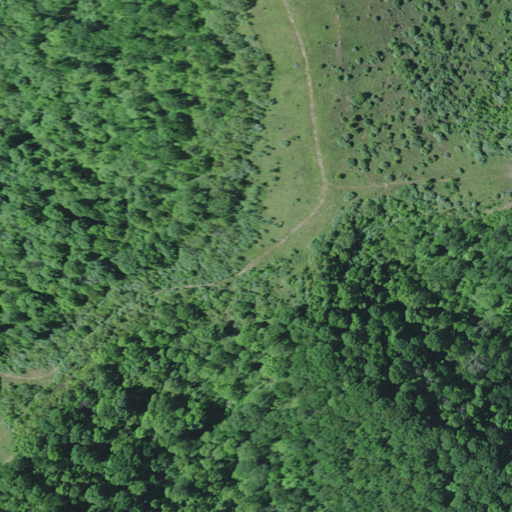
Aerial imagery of mountain in Kentucky named High Knob containing deciduous forest, grassland, evergreen forest, shrub, and mixed forest